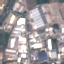
Land use / land cover: Industrial